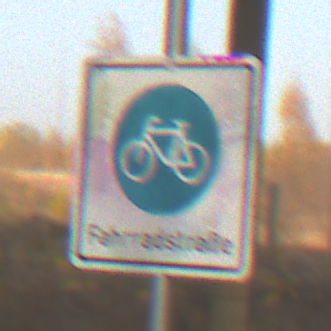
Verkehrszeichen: BeginnFahrradstrasse
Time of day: SunriseSunset
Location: Roofed (Suburban)
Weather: Clear
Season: NotSpecified
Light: Natural